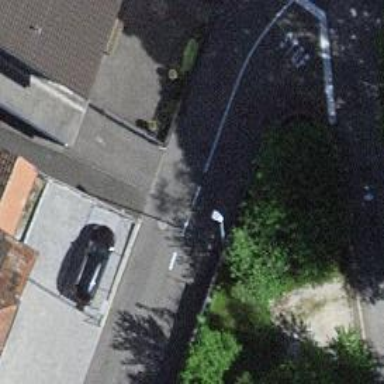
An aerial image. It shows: Set of steps on the road.